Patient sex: F
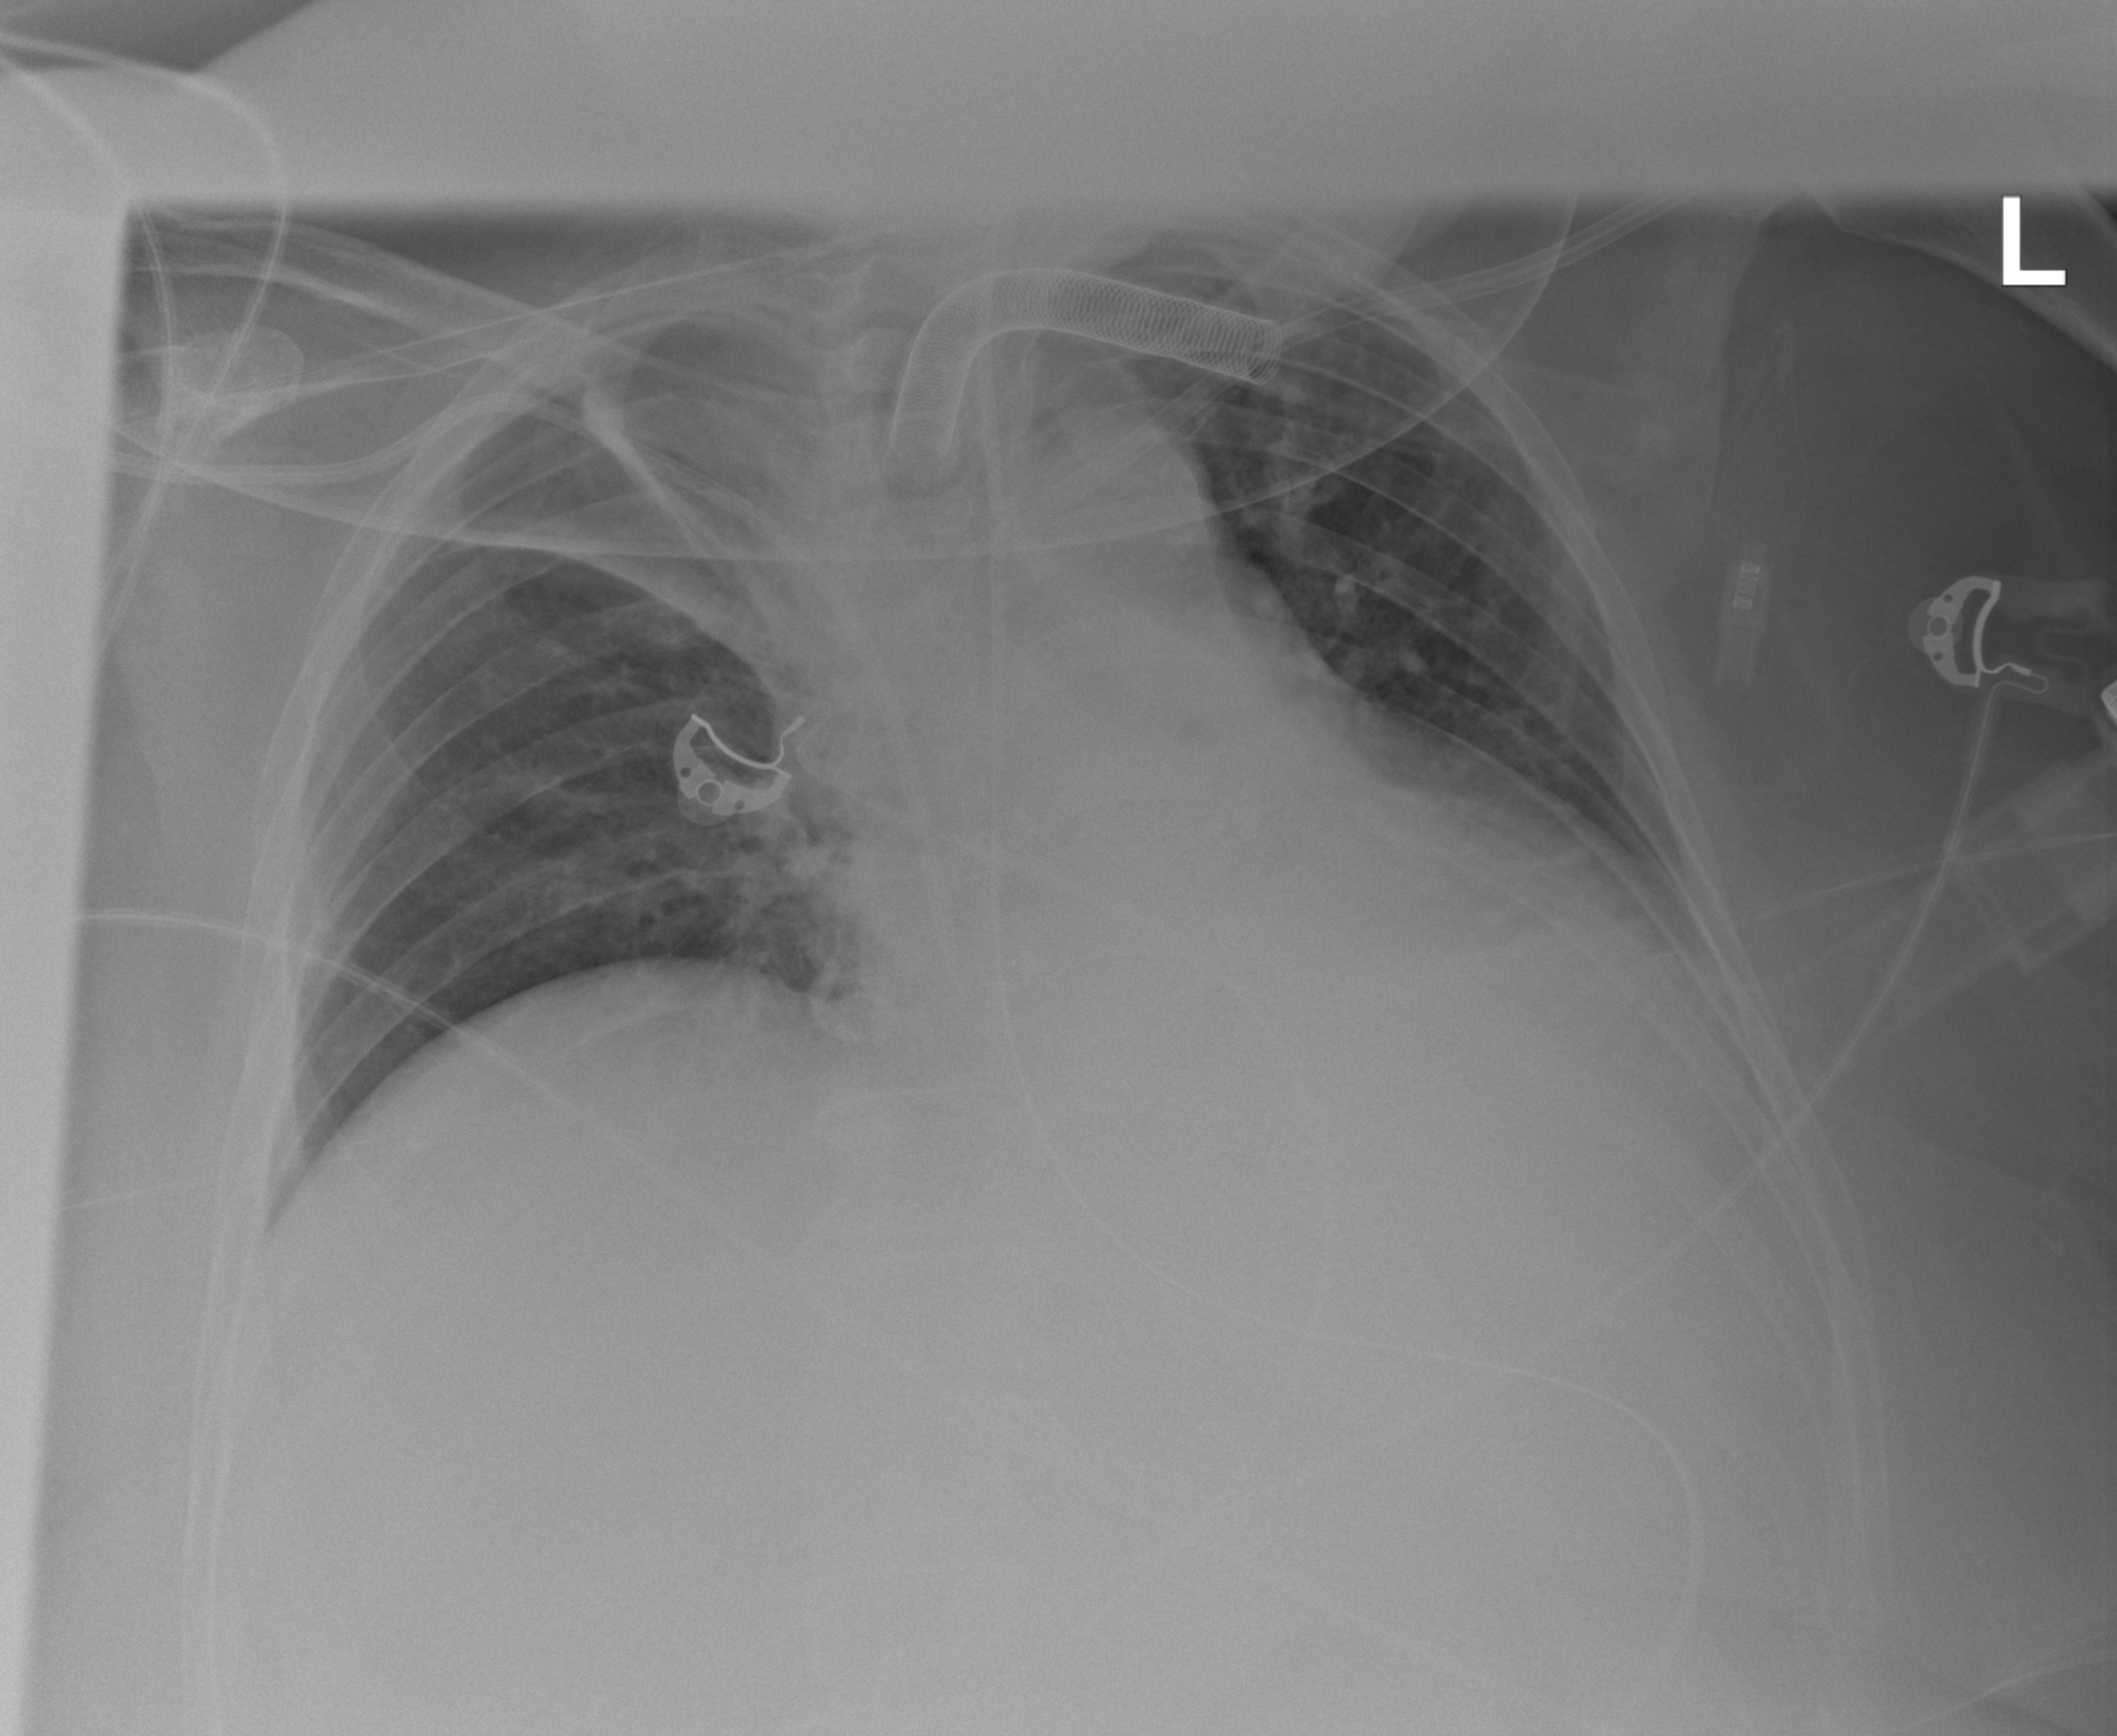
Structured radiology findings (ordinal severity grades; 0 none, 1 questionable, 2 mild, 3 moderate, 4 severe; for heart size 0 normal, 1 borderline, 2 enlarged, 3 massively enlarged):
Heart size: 2
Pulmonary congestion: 0
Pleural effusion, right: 0
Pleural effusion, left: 2
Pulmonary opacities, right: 0
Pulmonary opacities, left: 2
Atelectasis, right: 2
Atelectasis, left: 2